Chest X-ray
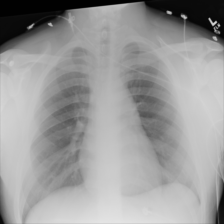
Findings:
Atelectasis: negative
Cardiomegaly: negative
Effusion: negative
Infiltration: negative
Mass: negative
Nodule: negative
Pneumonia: negative
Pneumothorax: negative
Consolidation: negative
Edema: negative
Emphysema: negative
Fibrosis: negative
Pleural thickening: negative
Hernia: negative